Question: I have an array of days (in string format) that my program receives from user input that is somewhere between 1-7 in length. The array that is received has the day name in full text.
An example of an array I might receive is: '["Tuesday", "Monday", "Thursday"]'
What I'm trying to do is sort this array from 'Monday to Sunday' and convert the full text names to abbreviations. So my sort function for the above array would ideally return: '["M", "Tu", "Th"]'.
Duplicates of same day will never appear, there will never be less than 1 item and never more than 7.
Thanks.
It's crude, but this is the rough UI the user is selecting days from:

I used the selected answer but adapted it to just add it into the one place I needed it. I adapted it as follows:
'''
-(NSArray*)array:(NSArray*)array collect:(id(^)(id object))block
{
NSMutableArray * result = [ NSMutableArray array ] ;
for( id object in array ) { [ result addObject:block( object) ] ; }
return result ;
}
-(NSArray*)arrayBySortingAndAbbreviatingDayNames:(NSArray*)arrayToSort
{
NSArray * dayNames = @[ @"Monday", @"Tuesday", @"Wednesday", @"Thursday", @"Friday", @"Saturday", @"Sunday" ] ;
NSArray * abbreviations = @[ @"M", @"Tu", @"W", @"Th", @"F", @"Sa", @"Su" ] ;
NSArray * array = [ self array:arrayToSort collect:^(NSString * dayName){
return @([ dayNames indexOfObject:dayName ]) ;
} ] ;
array = [ array sortedArrayUsingSelector:@selector( compare: ) ] ;
array = [ self array:array collect:^(NSNumber * index){
return abbreviations[ [ index integerValue ] ] ;
}];
return array ;
}
'''
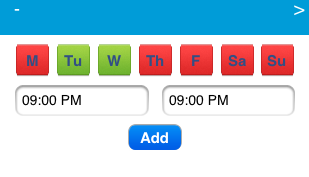
Answer: '''
@implementation NSArray (DayNameThing)
-(NSArray*)collect:(id(^)(id object))block
{
NSMutableArray * result = [ NSMutableArray array ] ;
for( id object in self ) { [ result addObject:block( object) ] ; }
return result ;
}
-(NSArray*)arrayBySortingAndAbbreviatingDayNames
{
NSArray * dayNames = @[ @"Monday", @"Tuesday", @"Wednesday", @"Thursday", @"Friday", @"Saturday", @"Sunday" ] ;
NSArray * abbreviations = @[ @"M", @"Tu", @"W", @"Th", @"F", @"Sa", @"Su" ] ;
NSArray * array = [ self collect:^(NSString * dayName){
return @([ dayNames indexOfObject:dayName ]) ;
} ] ;
array = [ array sortedArrayUsingSelector:@selector( compare: ) ] ;
array = [ array collect:^(NSNumber * index){
return abbreviations[ [ index integerValue ] ] ;
}];
return array ;
}
@end
'''
---
so... if 'array' has the user's selected day names, you can get the result you want with 'newArray = [ array arrayBySortingAndAbbreviatingDayNames ]'..
---
thought of a much better/simpler way:
'''
NSArray * convertArray(NSArray * input)
{
NSArray * dayNames = @[ @"Monday", @"Tuesday", @"Wednesday", @"Thursday", @"Friday", @"Saturday", @"Sunday" ] ;
NSArray * shortDayNames = @[ @"M", @"Tu", @"W", @"Th", @"F", @"Sa", @"Su" ] ;
NSMutableArray * output = [ NSMutableArray array ] ;
for( int index=0; index < 7; ++index )
{
if ( [ input containsObject:dayNames[ index ]] )
{
[ output addObject:shortDayNames[ index ]] ;
}
}
return output ;
}
'''
---
better yet.
'''
NSArray * ConvertArray(NSArray * input)
{
NSArray * dayNames = @[ @"Monday", @"Tuesday", @"Wednesday", @"Thursday", @"Friday", @"Saturday", @"Sunday" ] ;
NSArray * shortDayNames = @[ @"M", @"Tu", @"W", @"Th", @"F", @"Sa", @"Su" ] ;
return [ shortDayNames objectsAtIndexes:[ dayNames indexesOfObjectsPassingTest:^BOOL(id obj, NSUInteger idx, BOOL *stop) {
return [ input containsObject:obj ] ;
}]] ;
}
'''
...ok, think I'm done. :)